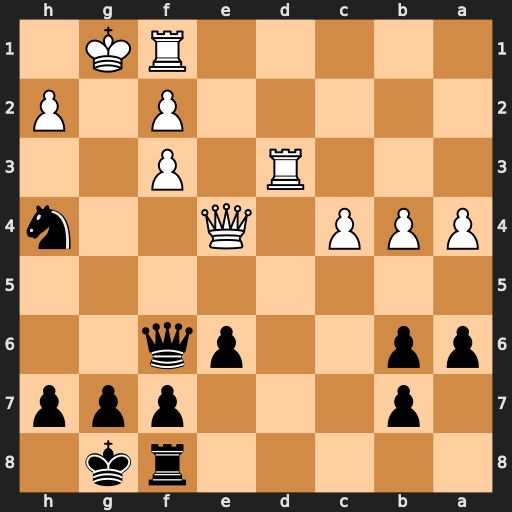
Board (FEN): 5rk1/1p3ppp/pp2pq2/8/PPP1Q2n/3R1P2/5P1P/5RK1
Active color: b
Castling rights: -
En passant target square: -
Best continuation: Qg5+ Qg4 Nxf3+ Rxf3 Qxg4+